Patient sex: F
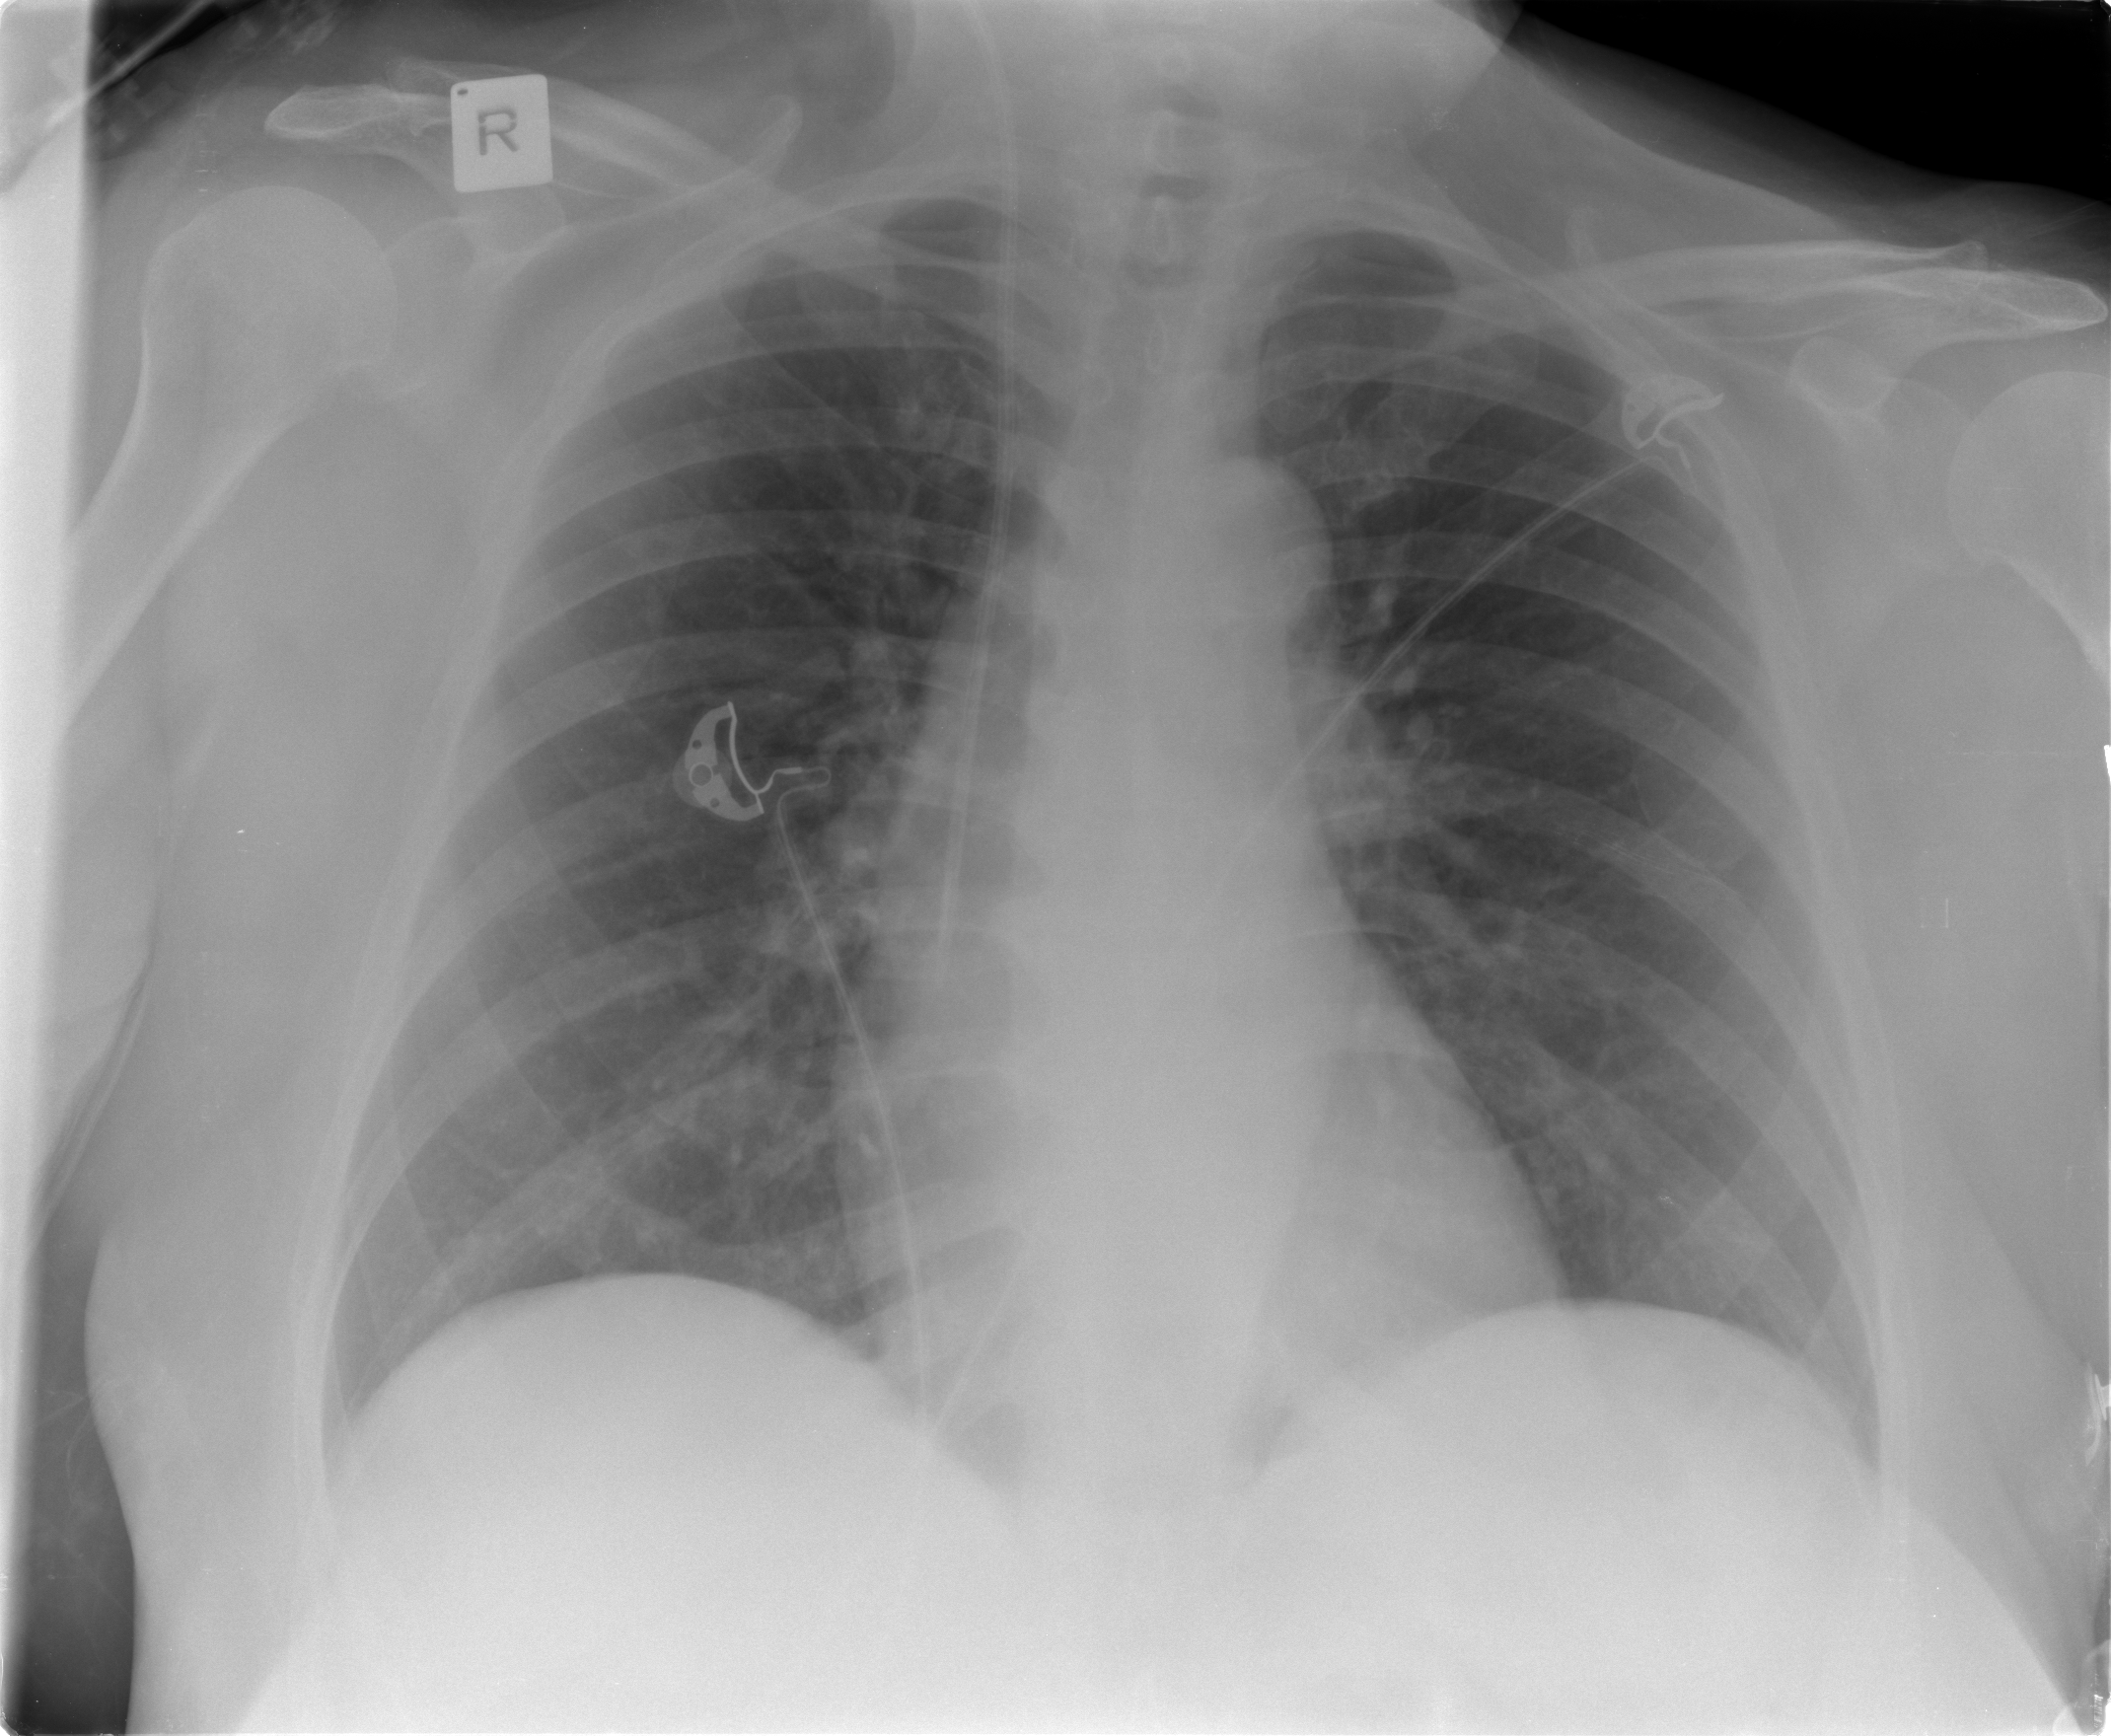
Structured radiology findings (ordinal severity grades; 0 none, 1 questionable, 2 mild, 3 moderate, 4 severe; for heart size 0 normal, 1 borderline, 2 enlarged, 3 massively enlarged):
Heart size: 0
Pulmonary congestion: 1
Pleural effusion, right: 0
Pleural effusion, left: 0
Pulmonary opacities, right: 0
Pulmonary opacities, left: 0
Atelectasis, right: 0
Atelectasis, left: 0